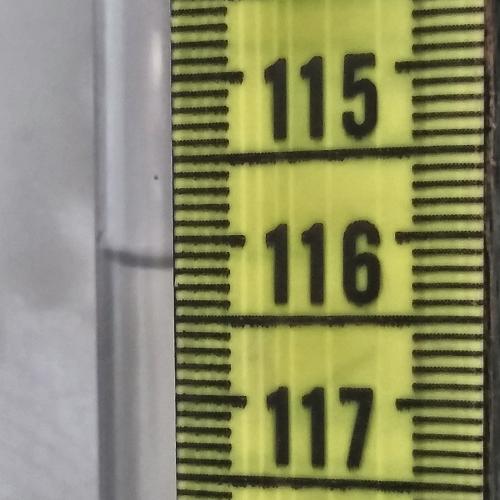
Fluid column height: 116.2 cm